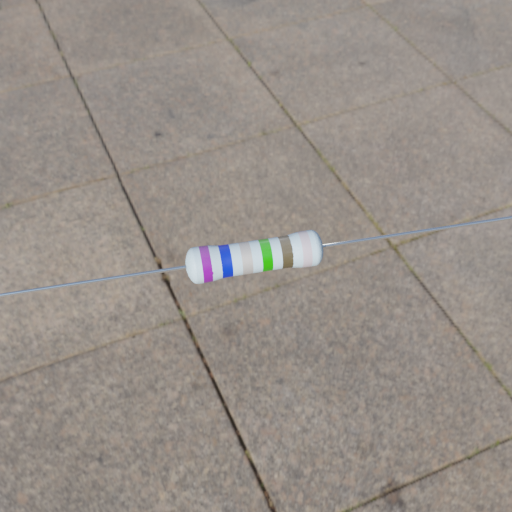
Resistor colour bands (in order): violet, blue, silver, green, brown, silver